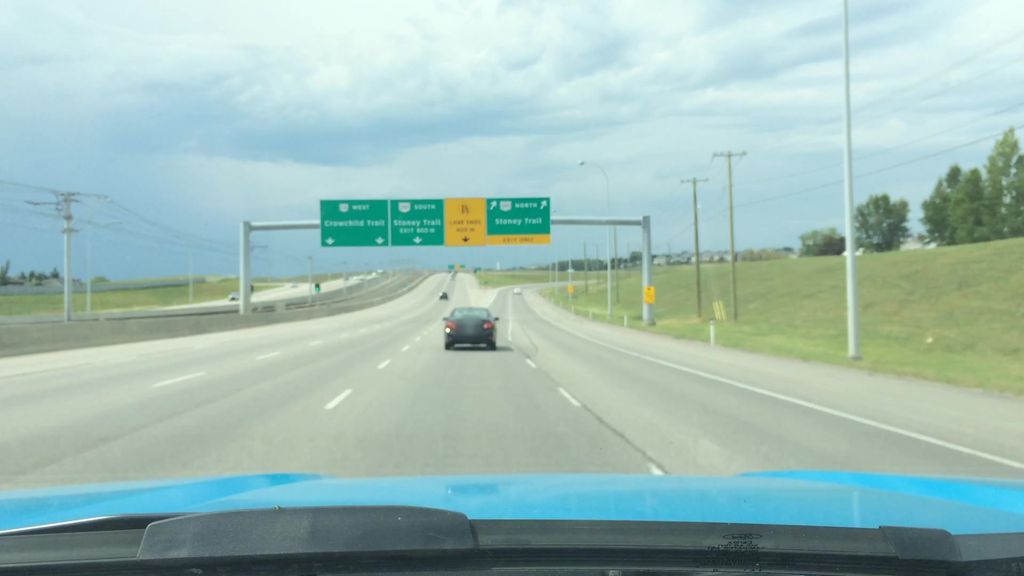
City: calgary